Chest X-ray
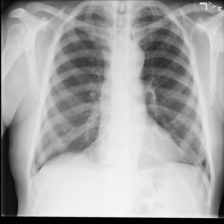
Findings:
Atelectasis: negative
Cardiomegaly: negative
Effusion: negative
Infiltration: negative
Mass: negative
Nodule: negative
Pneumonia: negative
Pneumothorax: negative
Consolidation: negative
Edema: negative
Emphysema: negative
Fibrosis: negative
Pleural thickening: negative
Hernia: negative